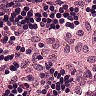
Metastatic tissue present: no